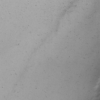
Label: not_dusty